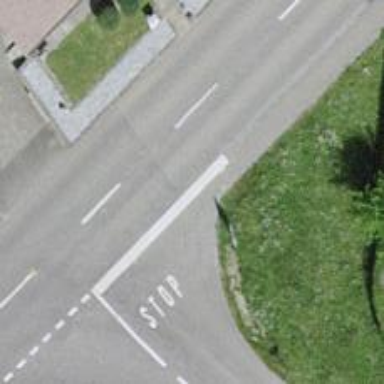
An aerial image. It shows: Stop road.